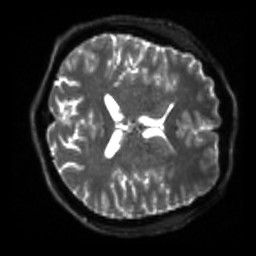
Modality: sbref
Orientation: axial
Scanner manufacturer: siemens
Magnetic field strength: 3 T
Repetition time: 4 s
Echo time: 0.0594 s